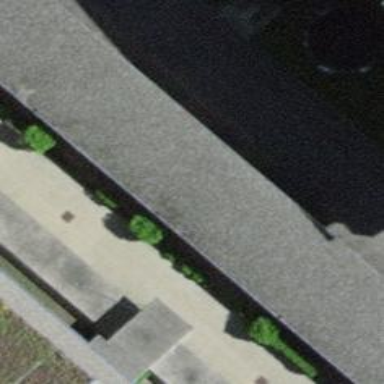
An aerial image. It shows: Group of garages.